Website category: auto
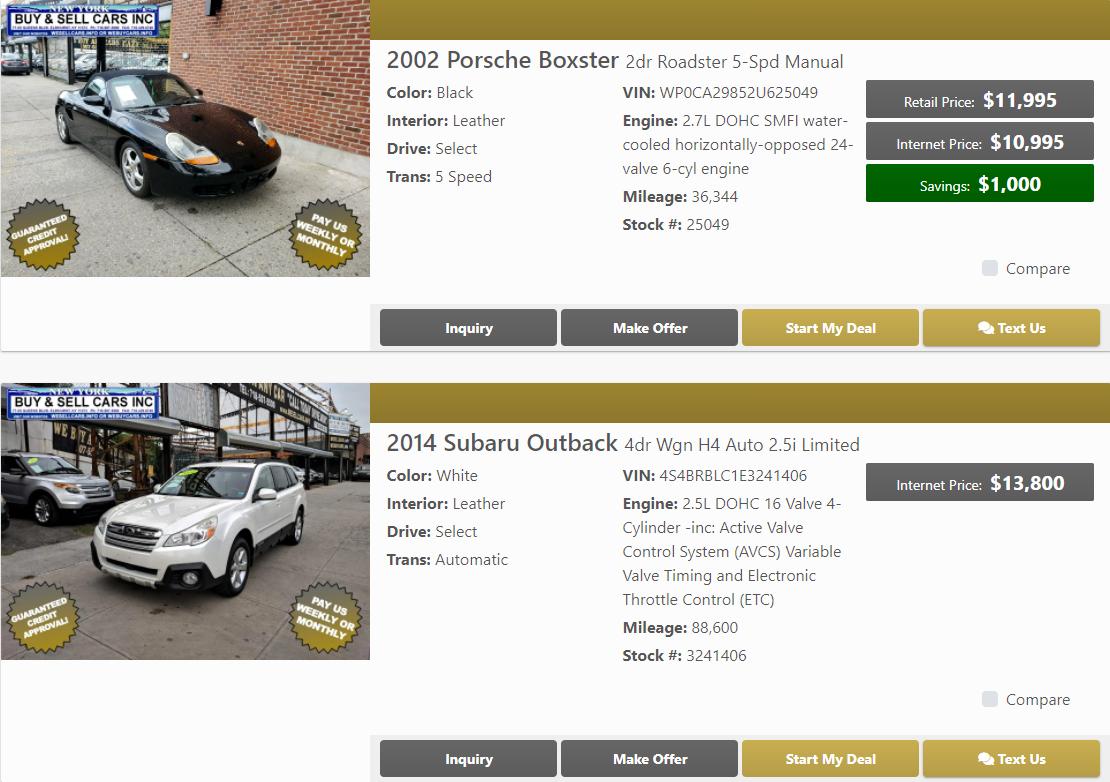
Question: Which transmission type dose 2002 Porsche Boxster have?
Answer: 5 Speed

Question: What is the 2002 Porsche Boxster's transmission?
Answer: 5 Speed

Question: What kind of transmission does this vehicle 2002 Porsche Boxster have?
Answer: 5 Speed

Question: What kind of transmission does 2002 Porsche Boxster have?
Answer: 5 Speed

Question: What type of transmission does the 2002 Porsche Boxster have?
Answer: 5 Speed

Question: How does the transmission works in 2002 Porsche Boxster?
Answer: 5 Speed

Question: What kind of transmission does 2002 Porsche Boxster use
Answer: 5 Speed

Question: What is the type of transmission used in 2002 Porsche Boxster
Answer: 5 Speed

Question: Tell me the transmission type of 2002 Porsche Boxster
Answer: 5 Speed

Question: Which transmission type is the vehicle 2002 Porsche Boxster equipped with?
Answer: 5 Speed

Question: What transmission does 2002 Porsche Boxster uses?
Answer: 5 Speed

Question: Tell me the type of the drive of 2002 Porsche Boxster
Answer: Select

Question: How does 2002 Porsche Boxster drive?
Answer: Select

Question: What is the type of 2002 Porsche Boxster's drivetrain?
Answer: Select

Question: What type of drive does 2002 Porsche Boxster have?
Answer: Select

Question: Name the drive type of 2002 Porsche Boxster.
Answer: Select

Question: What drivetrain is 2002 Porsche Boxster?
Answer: Select

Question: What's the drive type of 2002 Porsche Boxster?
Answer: Select

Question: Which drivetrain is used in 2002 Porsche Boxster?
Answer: Select

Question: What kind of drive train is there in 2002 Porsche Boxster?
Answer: Select

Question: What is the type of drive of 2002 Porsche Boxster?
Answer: Select

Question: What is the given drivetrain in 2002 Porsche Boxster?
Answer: Select

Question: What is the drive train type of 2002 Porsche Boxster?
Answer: Select

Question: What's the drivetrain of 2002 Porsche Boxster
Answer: Select

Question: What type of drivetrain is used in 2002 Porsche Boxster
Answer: Select

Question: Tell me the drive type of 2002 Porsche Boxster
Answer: Select

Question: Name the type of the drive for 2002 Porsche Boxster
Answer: Select

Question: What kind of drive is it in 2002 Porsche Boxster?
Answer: Select

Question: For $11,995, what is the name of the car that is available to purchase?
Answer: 2002 Porsche Boxster

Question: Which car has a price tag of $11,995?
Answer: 2002 Porsche Boxster

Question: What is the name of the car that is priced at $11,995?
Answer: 2002 Porsche Boxster

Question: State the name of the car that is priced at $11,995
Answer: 2002 Porsche Boxster

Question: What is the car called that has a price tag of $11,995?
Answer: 2002 Porsche Boxster

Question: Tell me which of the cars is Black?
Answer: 2002 Porsche Boxster

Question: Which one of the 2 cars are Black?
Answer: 2002 Porsche Boxster

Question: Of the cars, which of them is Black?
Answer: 2002 Porsche Boxster

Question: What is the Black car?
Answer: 2002 Porsche Boxster

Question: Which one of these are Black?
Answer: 2002 Porsche Boxster

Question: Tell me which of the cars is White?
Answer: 2014 Subaru Outback

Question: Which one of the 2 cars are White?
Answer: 2014 Subaru Outback

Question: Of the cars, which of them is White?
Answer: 2014 Subaru Outback

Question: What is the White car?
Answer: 2014 Subaru Outback

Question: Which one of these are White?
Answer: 2014 Subaru Outback

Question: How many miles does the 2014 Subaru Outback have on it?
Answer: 88,600

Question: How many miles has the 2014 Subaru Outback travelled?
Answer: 88,600

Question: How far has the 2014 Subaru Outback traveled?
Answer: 88,600

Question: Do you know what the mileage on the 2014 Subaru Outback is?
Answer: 88,600

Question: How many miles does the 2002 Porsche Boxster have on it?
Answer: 36,344

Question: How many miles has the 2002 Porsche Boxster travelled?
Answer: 36,344

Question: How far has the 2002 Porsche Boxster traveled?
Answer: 36,344

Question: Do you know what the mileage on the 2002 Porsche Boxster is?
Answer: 36,344